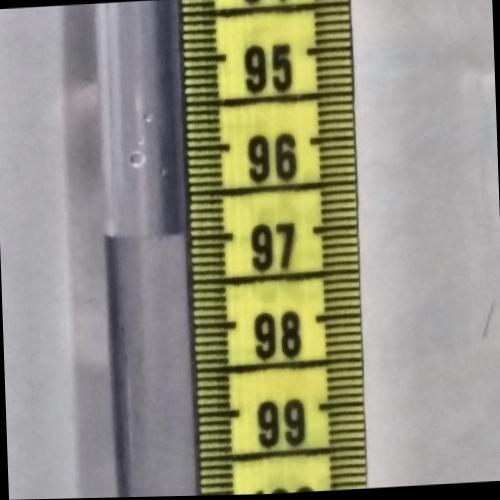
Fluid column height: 96.9 cm